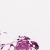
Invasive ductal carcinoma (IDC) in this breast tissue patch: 0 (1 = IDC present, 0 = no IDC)